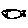
Label: fish